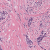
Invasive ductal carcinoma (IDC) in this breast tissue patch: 1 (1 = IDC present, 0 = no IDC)